Question: I have a probability distribution described from a function, let's say a gaussian distribution (with coefficient '1/sqrt(pi)', that makes the following area '1'):
'''
import math
D = lambda x: pow(math.e, -pow(x,2)) / math.sqrt(math.pi)
'''
The previous function would plot the following graph

If I used that gaussian function as a probability distribution I would have more probability to receive a '0' back than any other number.
Is there a way to generate a random number that follows that distribution?
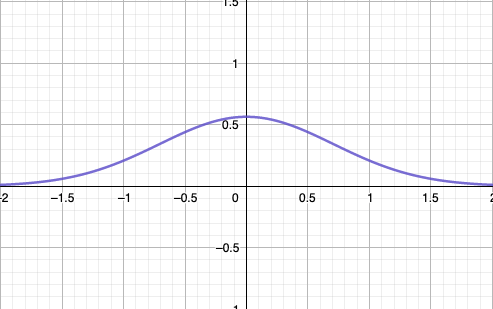
Answer: One approach is to use scipy.stats.
We inherit from rv_continuous and specify the probability density function '_pdf'. Next, we use the inherited method 'rvs()' to draw a random sample.
'''
import math
from scipy.stats import rv_continuous
class MyRandomVariable(rv_continuous):
def _pdf(self, x):
return pow(math.e, -pow(x,2)) / math.sqrt(math.pi)
my_random_variable = MyRandomVariable()
samples = [my_random_variable.rvs() for i in range(10)]
'''